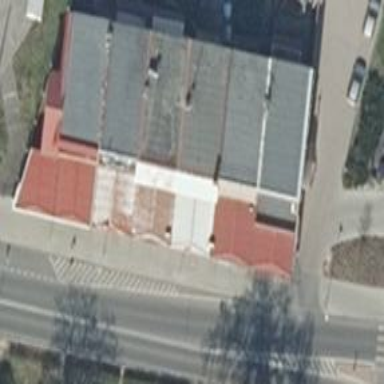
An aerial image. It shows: Clothing store.